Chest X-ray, PA view. Patient: 68 years old, sex M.
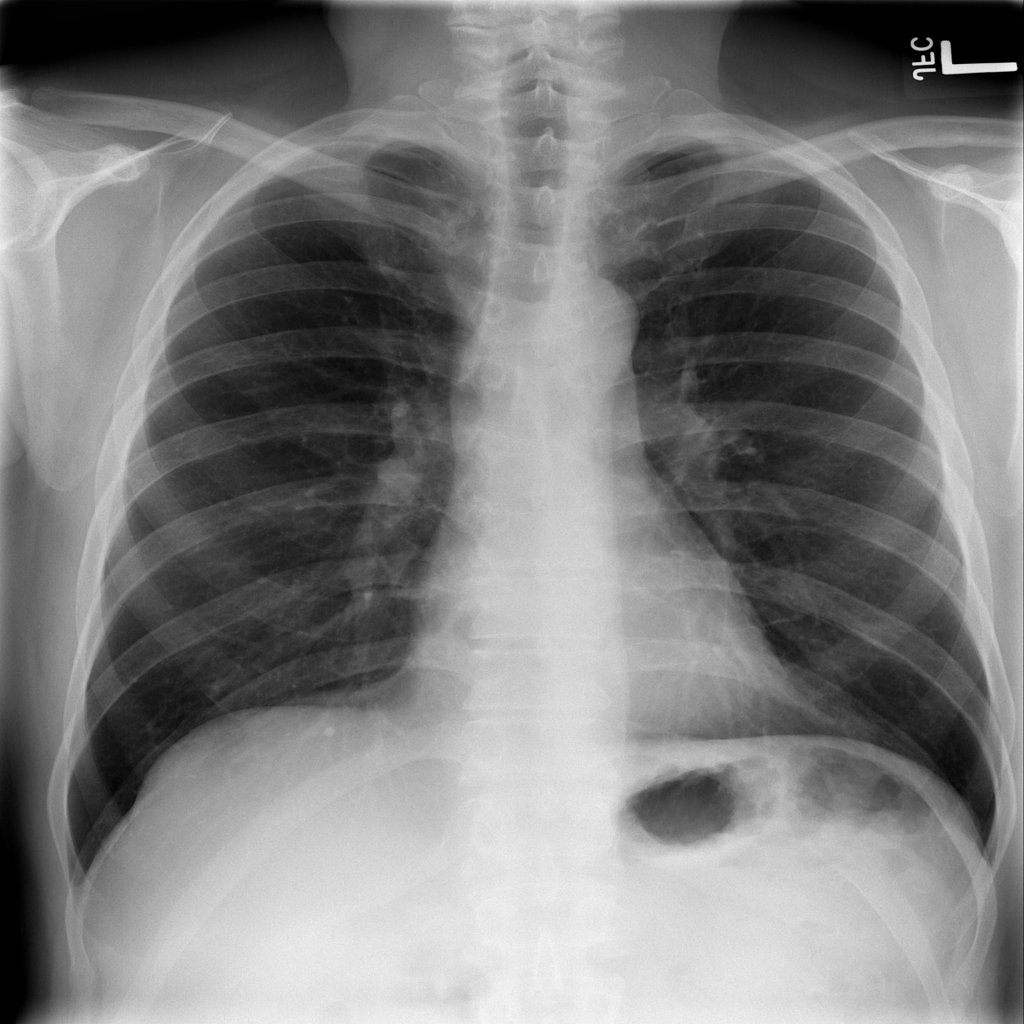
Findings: No Finding